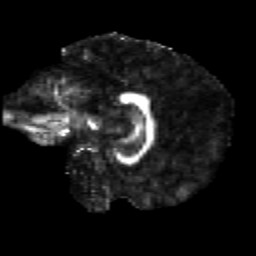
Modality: FA
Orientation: sagittal
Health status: healthy
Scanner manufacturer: siemens
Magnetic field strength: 3 T
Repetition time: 12 s
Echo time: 0.092 s